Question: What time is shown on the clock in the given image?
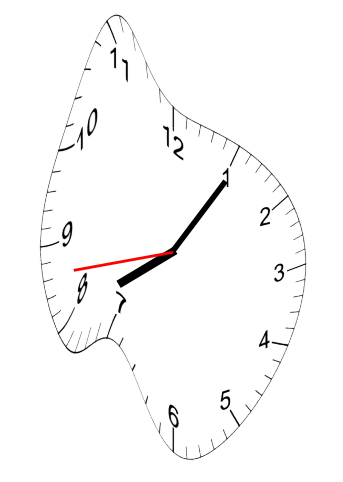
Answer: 08:05:43